Field crop: maize
Growth stage: 2
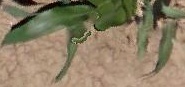
Species: maize